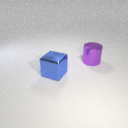
large blue metal cube in front of large purple metal cylinder